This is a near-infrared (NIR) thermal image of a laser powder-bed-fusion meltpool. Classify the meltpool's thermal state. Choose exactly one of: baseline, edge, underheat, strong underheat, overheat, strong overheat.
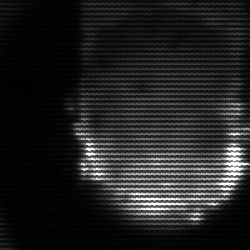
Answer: baseline